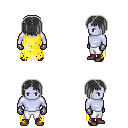
a pixel art fantasy rpg character, male body template, dark elf, purple skin, yellow tattered cape, white pants, gray pageboy hairstyle, metal gloves, maroon shoes, four views (front, back, left, right), 2x2 character sprite sheet, small pixel art, hard edges, no anti-aliasing